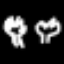
Label: leaf